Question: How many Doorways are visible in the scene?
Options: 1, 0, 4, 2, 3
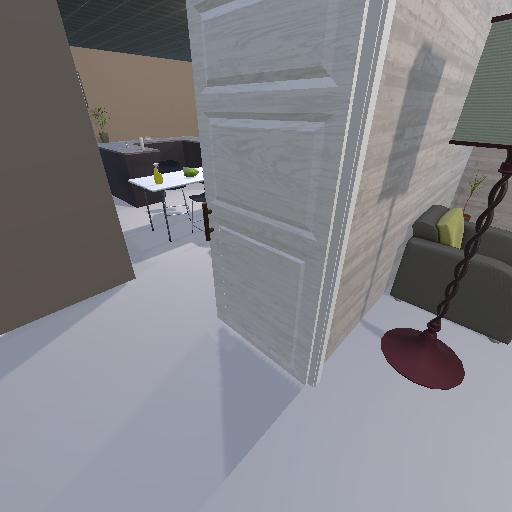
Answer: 1